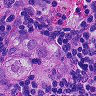
Metastatic tissue present: yes